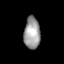
Tissue: lung
Cell type: Fibroblasts
Senescence score: 0.5703
Nuclear area (px): 505
Mean DAPI intensity: 156.646